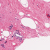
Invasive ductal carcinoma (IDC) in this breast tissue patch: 0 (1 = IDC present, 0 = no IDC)